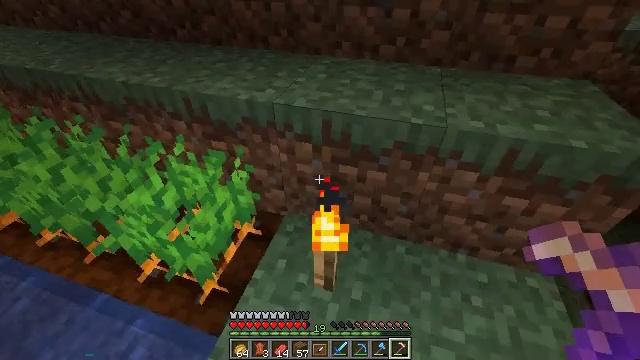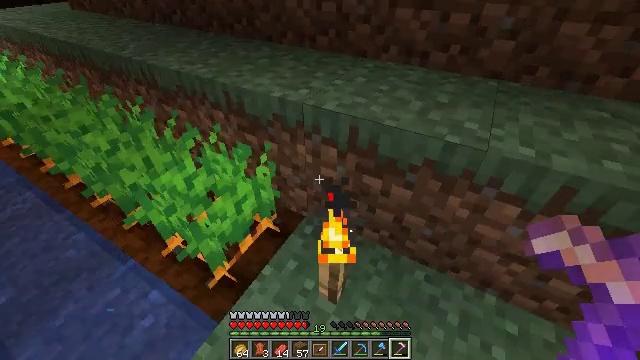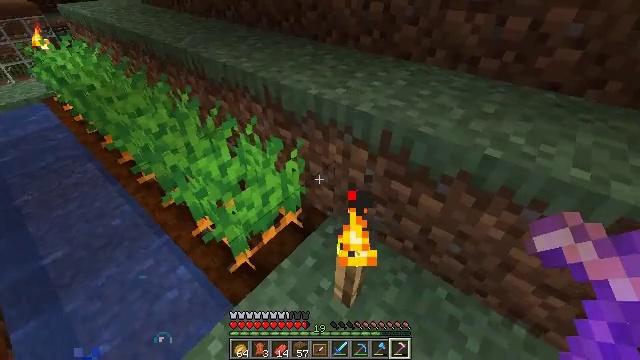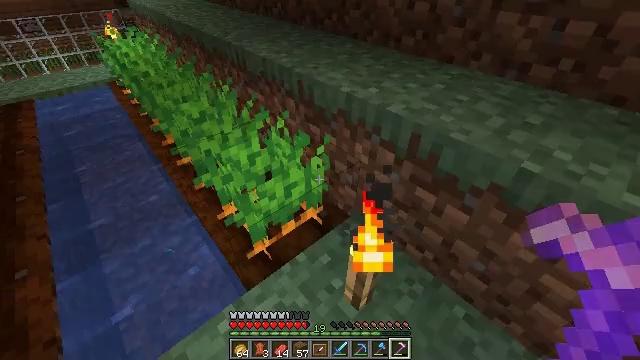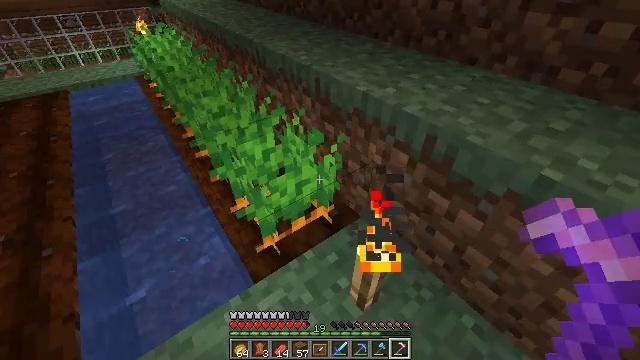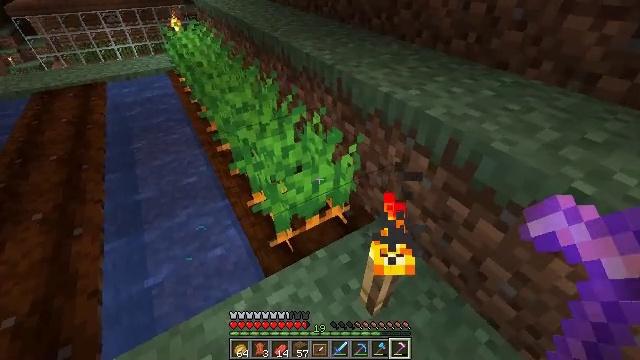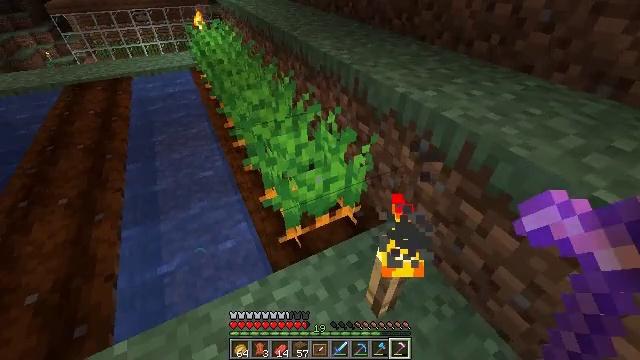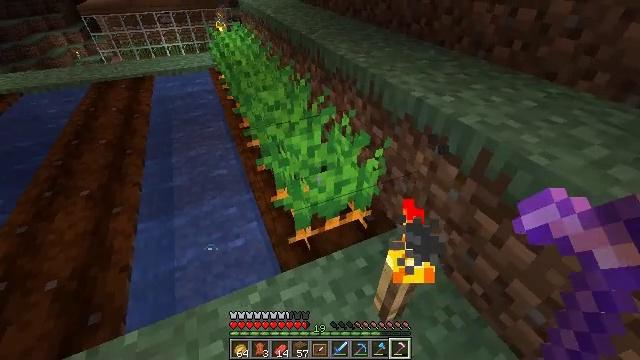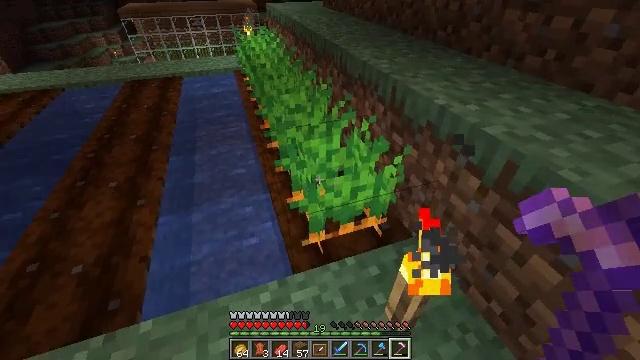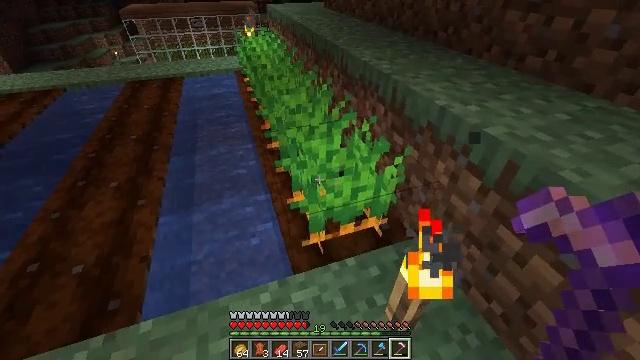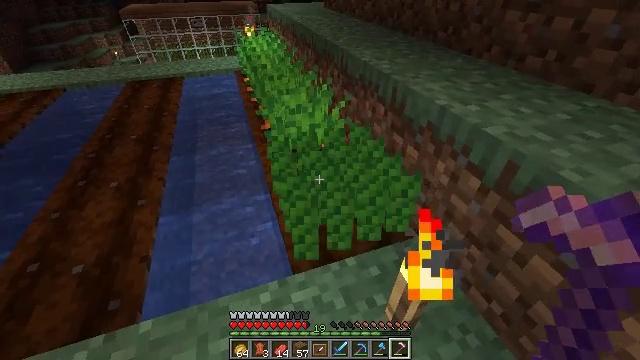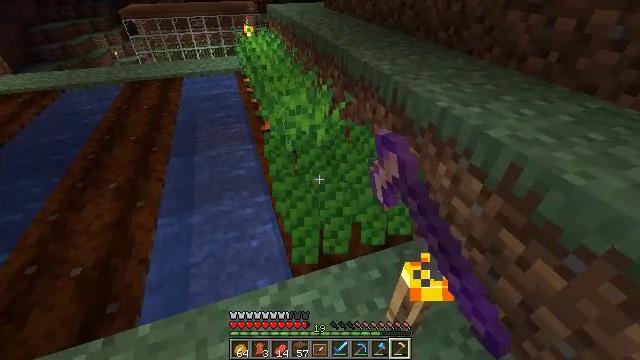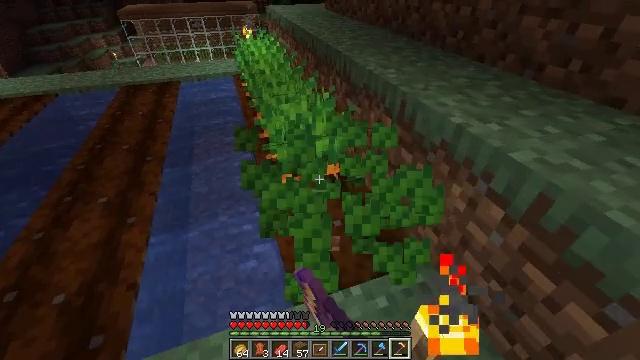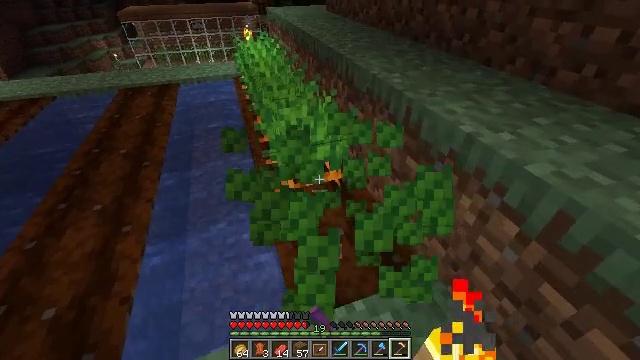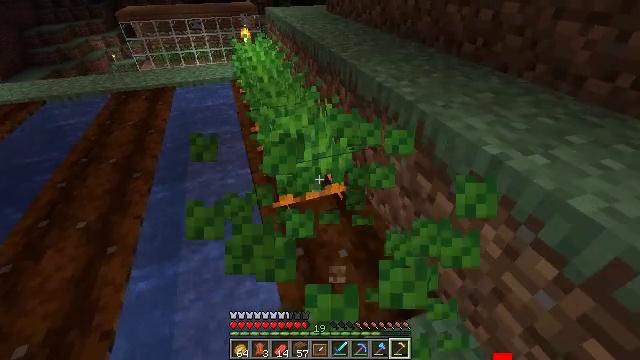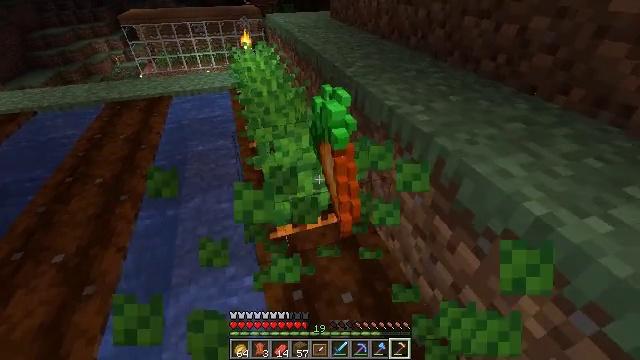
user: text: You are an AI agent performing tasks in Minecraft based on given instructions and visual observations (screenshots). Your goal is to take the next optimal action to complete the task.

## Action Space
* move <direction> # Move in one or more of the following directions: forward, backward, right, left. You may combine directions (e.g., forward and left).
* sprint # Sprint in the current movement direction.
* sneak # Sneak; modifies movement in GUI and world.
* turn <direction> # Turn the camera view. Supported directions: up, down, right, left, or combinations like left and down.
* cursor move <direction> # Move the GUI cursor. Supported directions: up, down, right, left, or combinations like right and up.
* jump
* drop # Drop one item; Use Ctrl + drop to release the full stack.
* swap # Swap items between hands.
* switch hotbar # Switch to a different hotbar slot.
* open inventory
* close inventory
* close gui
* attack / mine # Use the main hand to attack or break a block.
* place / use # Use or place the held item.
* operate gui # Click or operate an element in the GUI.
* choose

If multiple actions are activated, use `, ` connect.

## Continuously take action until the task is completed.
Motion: motion action
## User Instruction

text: Collect carrots by breaking the crop.
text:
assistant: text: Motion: turn left
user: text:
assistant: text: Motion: turn left
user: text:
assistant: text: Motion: turn left
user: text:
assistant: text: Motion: turn left
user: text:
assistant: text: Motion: turn left
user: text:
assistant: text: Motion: turn left
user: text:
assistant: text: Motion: turn left
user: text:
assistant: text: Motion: turn left
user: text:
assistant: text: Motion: no_op
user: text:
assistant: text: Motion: attack / mine
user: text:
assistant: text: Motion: move forward, attack / mine
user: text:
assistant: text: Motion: move forward
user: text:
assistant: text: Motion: move forward
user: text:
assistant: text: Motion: move forward
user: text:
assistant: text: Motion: move forward
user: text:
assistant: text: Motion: move forward
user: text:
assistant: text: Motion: turn left
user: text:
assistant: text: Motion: no_op
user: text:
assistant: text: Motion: no_op
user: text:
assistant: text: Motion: move forward
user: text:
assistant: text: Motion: move forward, turn left
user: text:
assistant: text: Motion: move forward, attack / mine
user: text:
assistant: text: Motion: move forward, attack / mine
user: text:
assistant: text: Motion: move forward, attack / mine
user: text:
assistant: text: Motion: turn left
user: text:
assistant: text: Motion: turn left
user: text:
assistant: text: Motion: turn left
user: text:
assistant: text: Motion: turn left
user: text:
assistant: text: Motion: turn left
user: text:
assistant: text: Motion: move forward, turn left